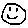
Label: smiley face